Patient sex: M
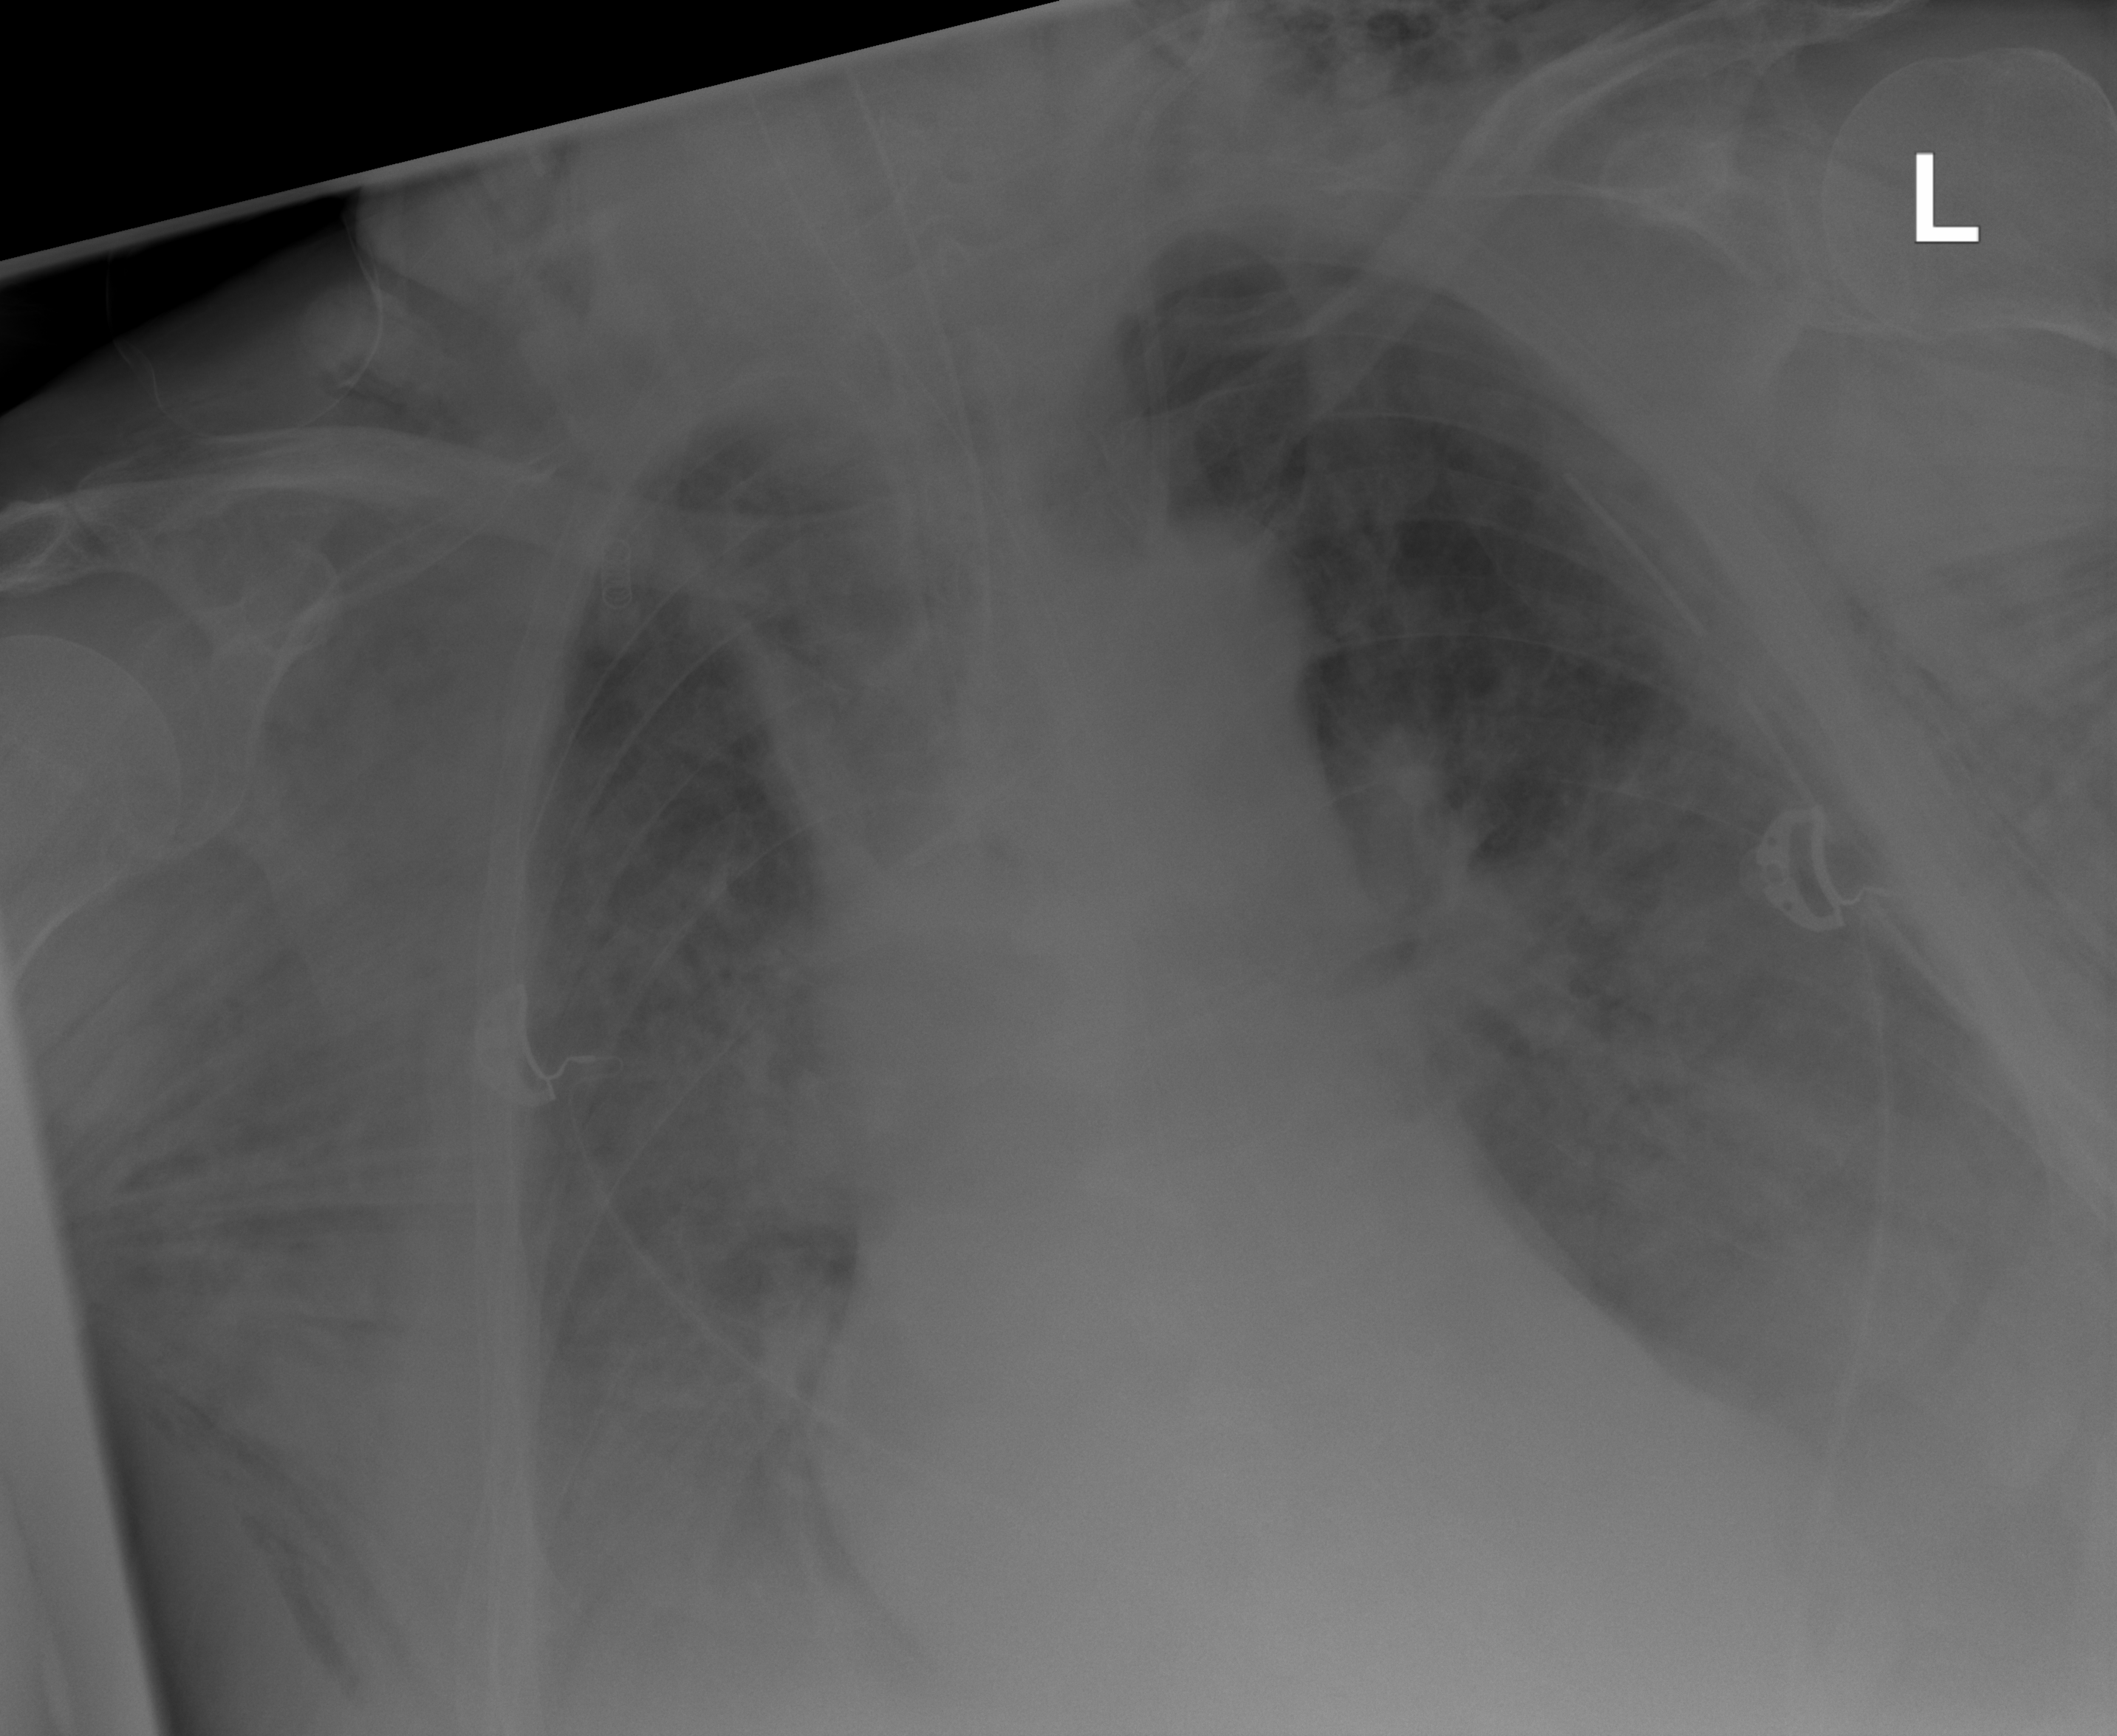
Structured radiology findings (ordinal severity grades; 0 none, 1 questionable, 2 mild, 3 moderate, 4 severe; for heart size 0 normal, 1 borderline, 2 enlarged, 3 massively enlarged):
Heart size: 1
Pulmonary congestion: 2
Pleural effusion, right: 2
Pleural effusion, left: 3
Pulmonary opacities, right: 2
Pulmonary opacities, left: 3
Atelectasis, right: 2
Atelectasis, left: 2